Interaction volume radius: 10 \u00c5
Interaction volume height: 20 \u00c5
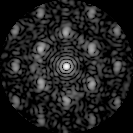
Disorder parameter: 0.5769